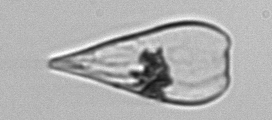
Label: Licmophora